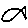
Label: fish